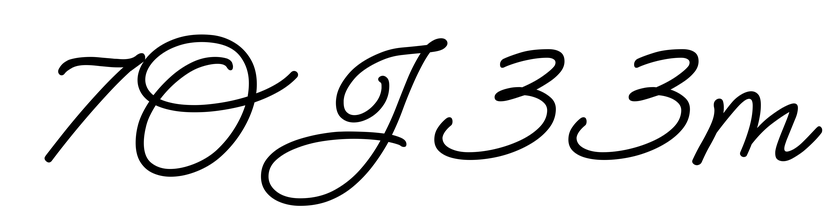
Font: MeowScript-Regular